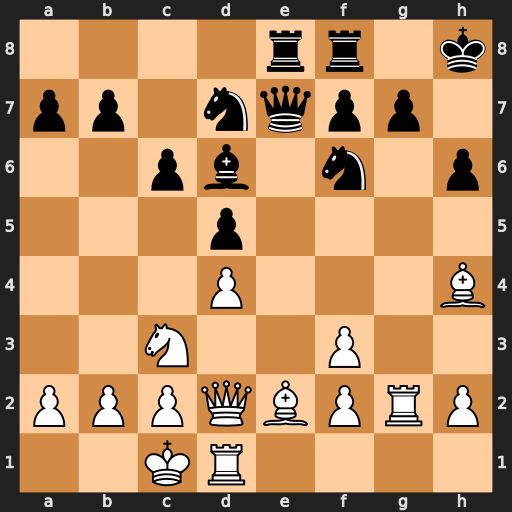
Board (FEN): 4rr1k/pp1nqpp1/2pb1n1p/3p4/3P3B/2N2P2/PPPQBPRP/2KR4
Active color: w
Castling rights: -
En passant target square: -
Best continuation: Rxg7 Kxg7 Rg1+